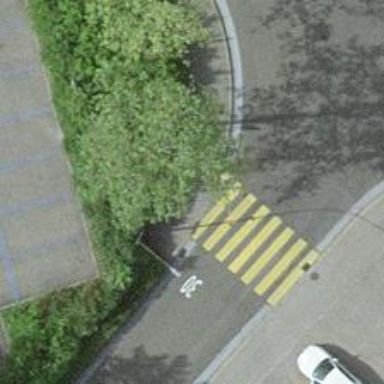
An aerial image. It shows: Kerb barrier.